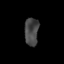
Tissue: lung
Cell type: T cells
Senescence score: 0.2412
Nuclear area (px): 387
Mean DAPI intensity: 69.481